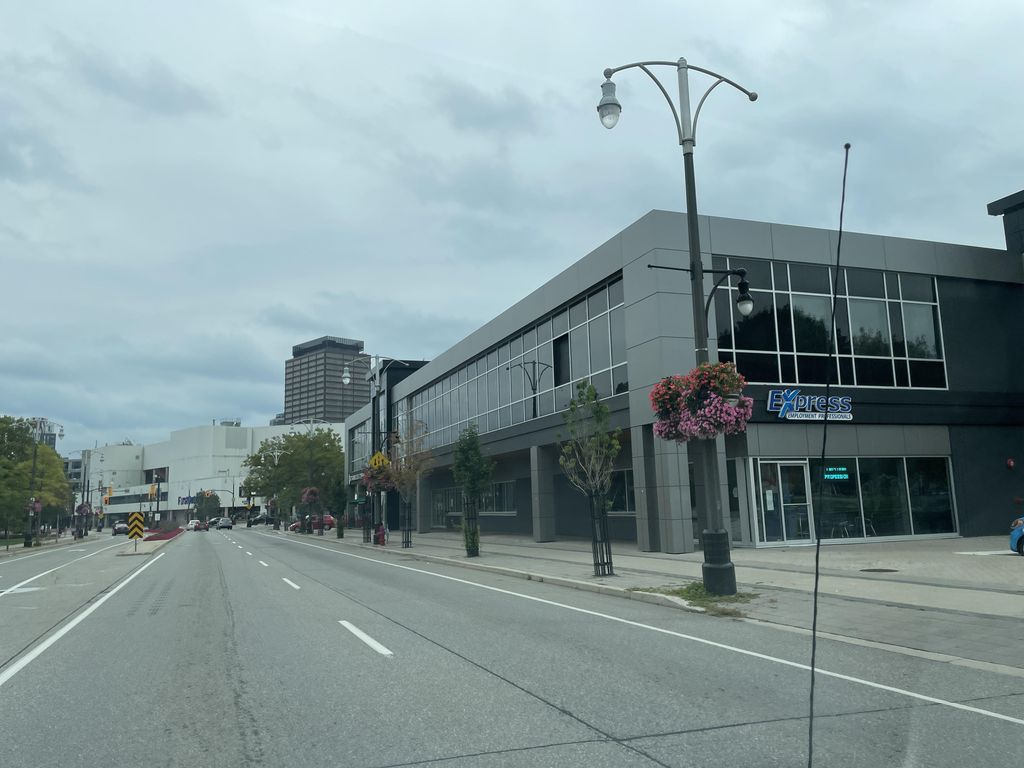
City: hamilton